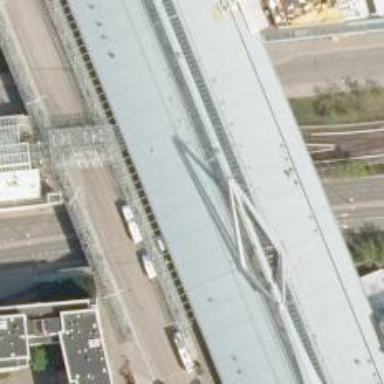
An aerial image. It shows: Bus station.